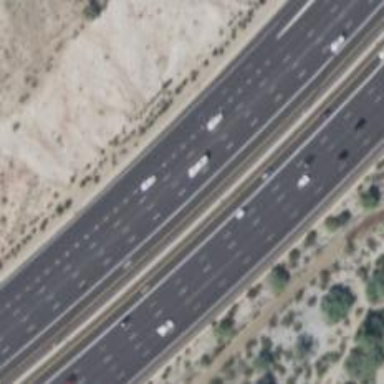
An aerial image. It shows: View of motorway.